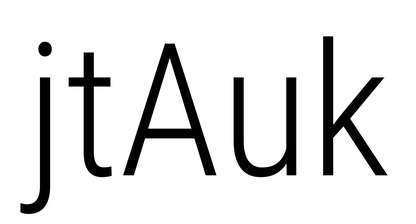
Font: Roboto_Condensed_Light